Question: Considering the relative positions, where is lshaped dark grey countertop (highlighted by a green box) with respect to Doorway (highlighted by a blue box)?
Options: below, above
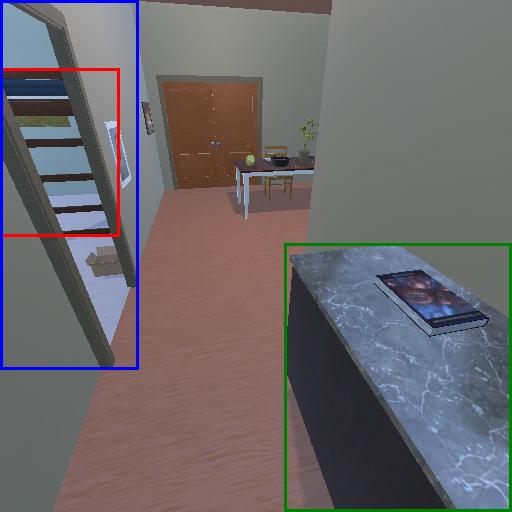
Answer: below